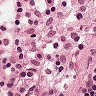
Metastatic tissue present: no